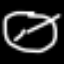
Label: clock